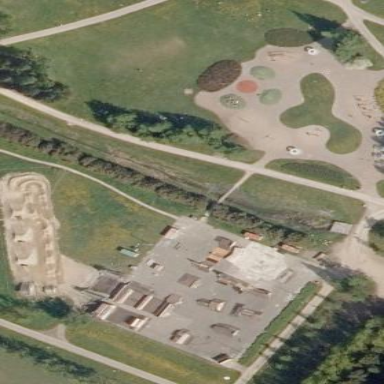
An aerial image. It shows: Asphalt pitch for leisure land activities.